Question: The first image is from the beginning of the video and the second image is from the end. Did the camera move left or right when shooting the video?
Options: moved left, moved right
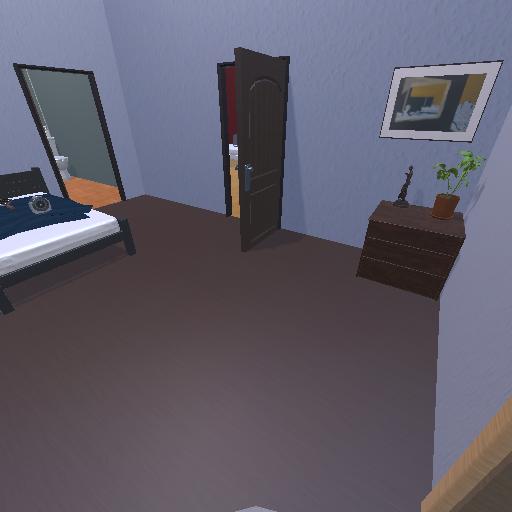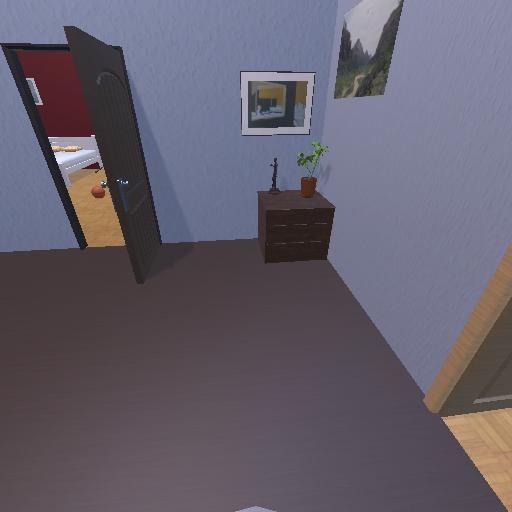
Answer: moved left